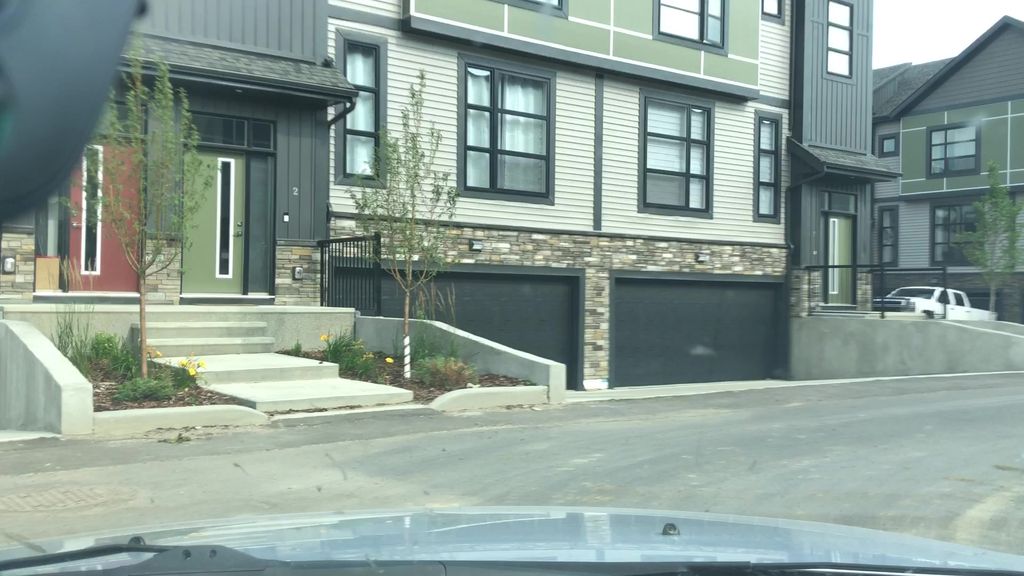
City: edmonton